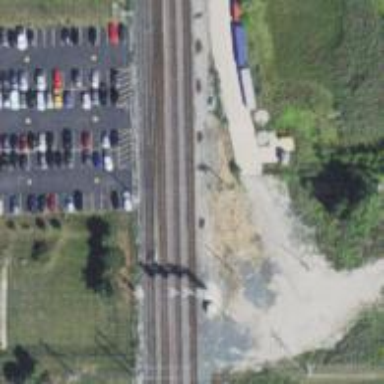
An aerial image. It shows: Railway siding for service.